Question: Is there an implementation using OpenCV or scikit-image that is equivalent to Matlab's grayscale image funciton (i.e. grayscale hole filling)?
See the imfill section for grayscale () in the following example link <URL>
Here's a link to the tire image in the example

I've been trying to replicate the Matlab output using function with varying the size parameter, but have not been successful.
I'm using Python 3.5.
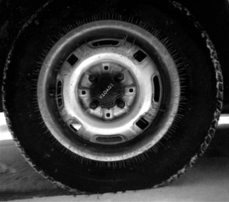
Answer: Two versions of the flood-fill algorithm have been implemented in Python here:
<URL>
The first, simpler one contained two undefined variables, but here is a working version:
'''
import numpy as np
import scipy as sp
import scipy.ndimage
def flood_fill(test_array,h_max=255):
input_array = np.copy(test_array)
el = sp.ndimage.generate_binary_structure(2,2).astype(np.int)
inside_mask = sp.ndimage.binary_erosion(~np.isnan(input_array), structure=el)
output_array = np.copy(input_array)
output_array[inside_mask]=h_max
output_old_array = np.copy(input_array)
output_old_array.fill(0)
el = sp.ndimage.generate_binary_structure(2,1).astype(np.int)
while not np.array_equal(output_old_array, output_array):
output_old_array = np.copy(output_array)
output_array = np.maximum(input_array,sp.ndimage.grey_erosion(output_array, size=(3,3), footprint=el))
return output_array
'''